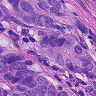
Metastatic tissue present: yes